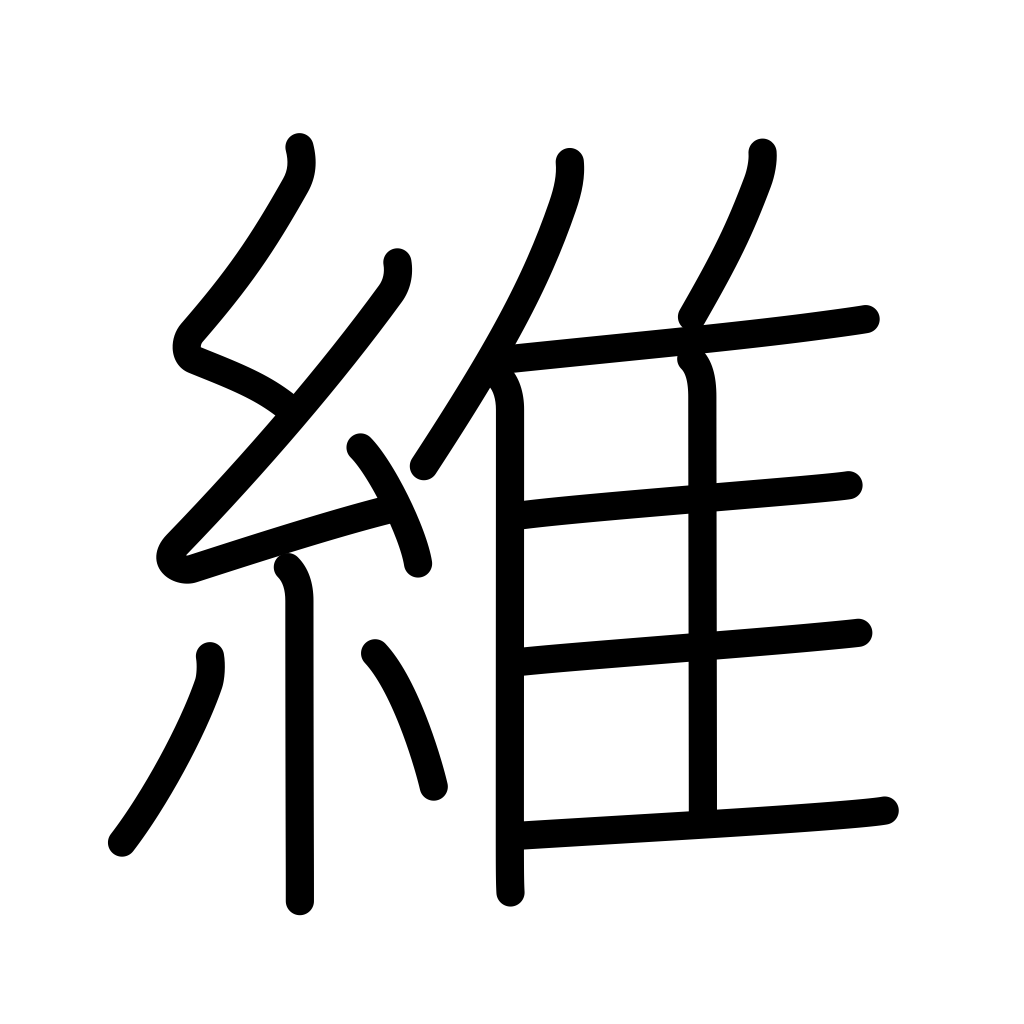
Meaning: fiber, tie, rope